RGB frame:
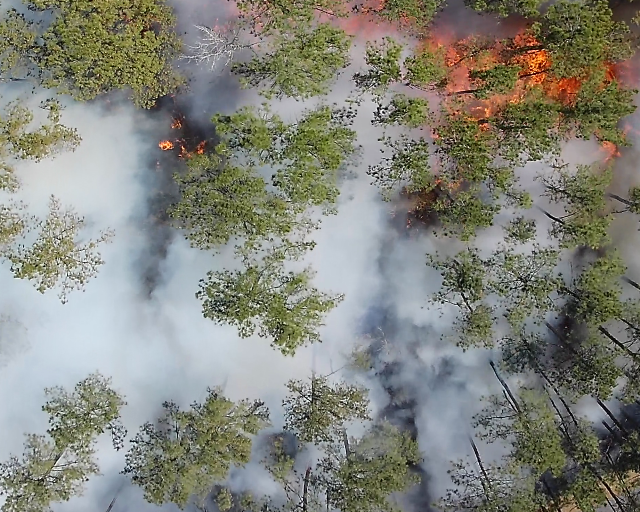
Thermal frame:
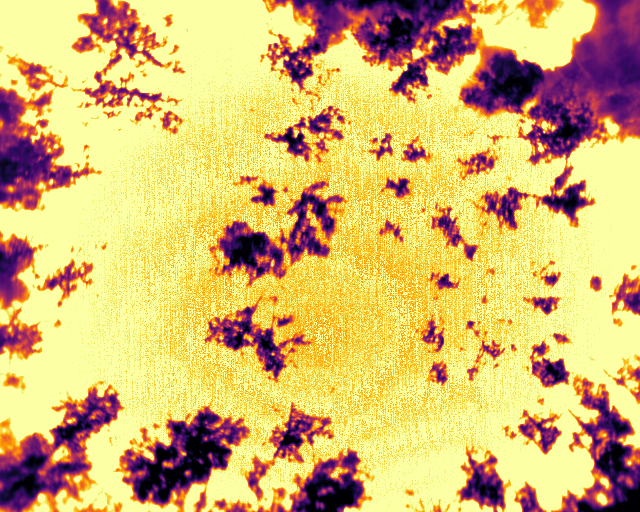
Captured: 2026-02-27 02:35:46
Pixels at or above 80 °C: 326445 (fraction of frame: 0.9962)